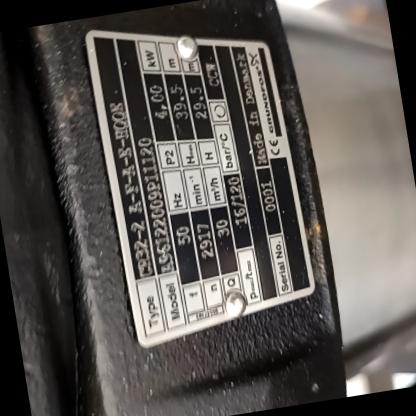
Klasa: tabliczka-znamionowa